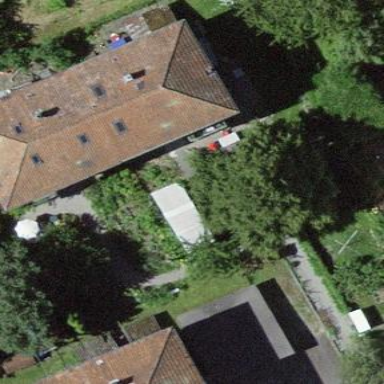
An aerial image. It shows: Hipped-roof building with apartments.